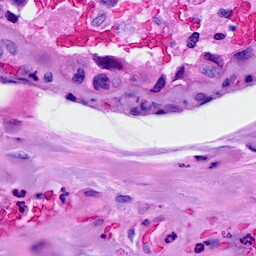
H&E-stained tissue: Breast